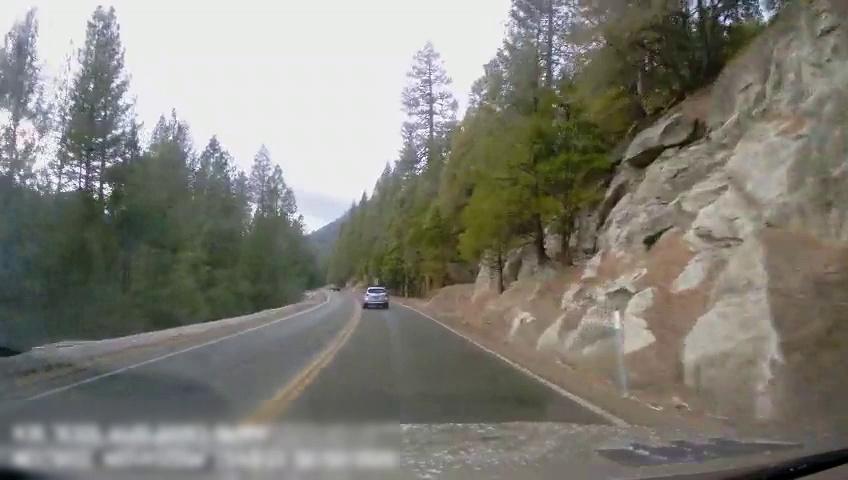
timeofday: Day
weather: Sunny
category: Drivable Space
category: Vehicles | SUV
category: Lanes | Alternate Lane
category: Lanes | Current Lane
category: Lanes | Opposite Lane
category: Lanes | Opposite Lane